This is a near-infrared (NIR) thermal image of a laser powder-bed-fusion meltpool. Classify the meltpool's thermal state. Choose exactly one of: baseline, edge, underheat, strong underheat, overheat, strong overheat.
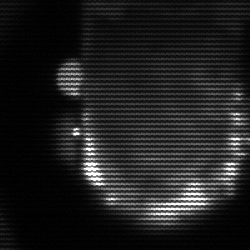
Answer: baseline